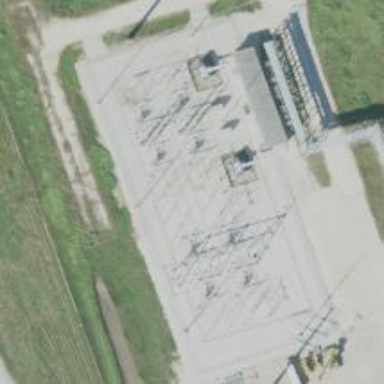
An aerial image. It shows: Switch used for power control.